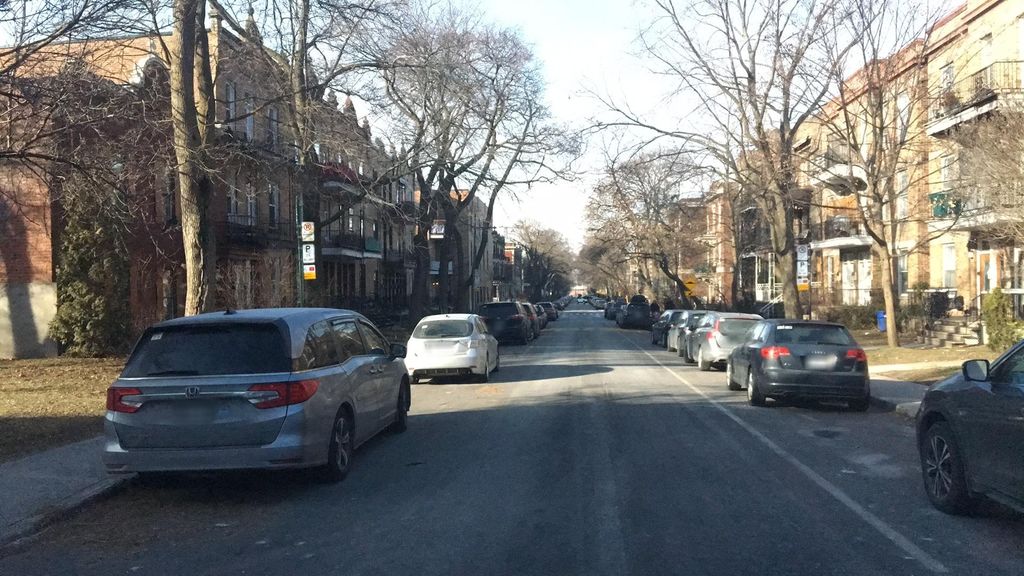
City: montreal